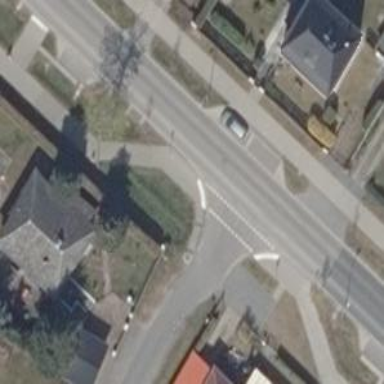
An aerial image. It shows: Uncontrolled crossing on the road.